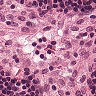
Metastatic tissue present: no